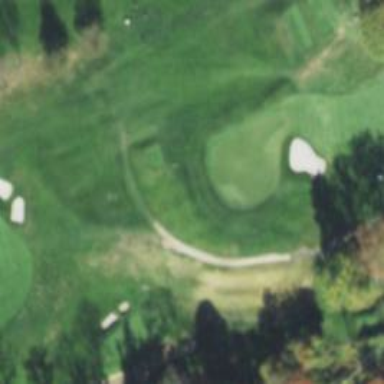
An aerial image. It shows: View of golf hole.